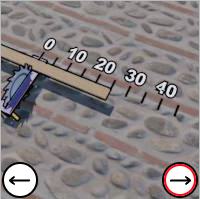
Task: length
Answer: 25
First scale value: 10.0